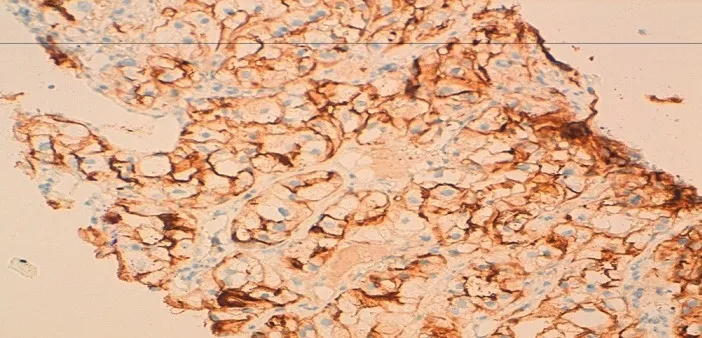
A biopsy of the renal tumor. Immunohistochemical staining of this biopsy showed a diffusely expression of the CD10.
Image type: pathology (immunostaining)